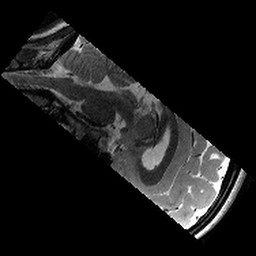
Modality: T2w
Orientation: sagittal
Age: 12
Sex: female
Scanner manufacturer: siemens
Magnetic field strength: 3 T
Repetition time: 9.23 s
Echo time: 0.067 s